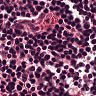
Metastatic tissue present: no